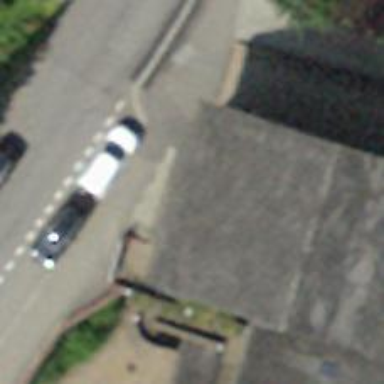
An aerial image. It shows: Post box is visible.